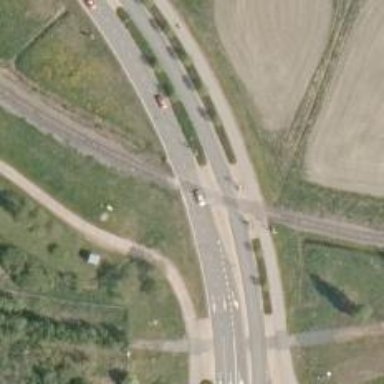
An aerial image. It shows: Level crossing with light signals and saltire markings.